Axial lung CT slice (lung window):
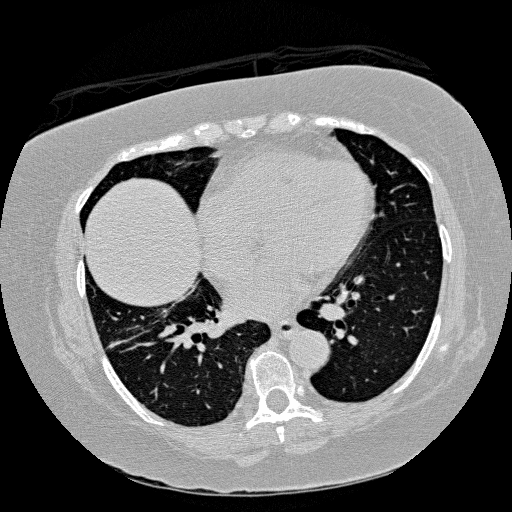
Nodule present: no